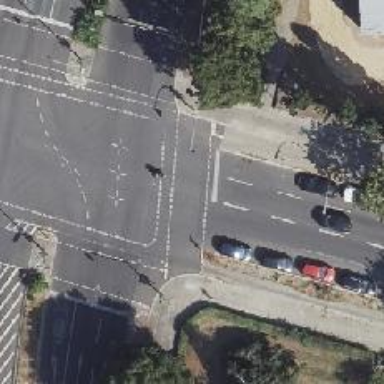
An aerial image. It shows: Tertiary road with asphalt surface. There are separate sidewalks on both sides and separate cycleway.